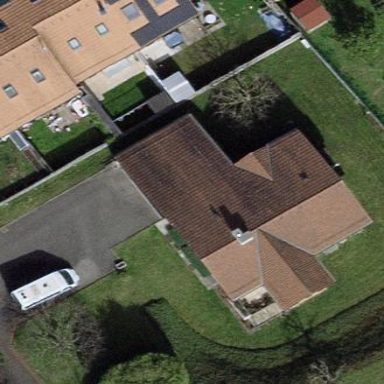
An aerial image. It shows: View of roof of building.